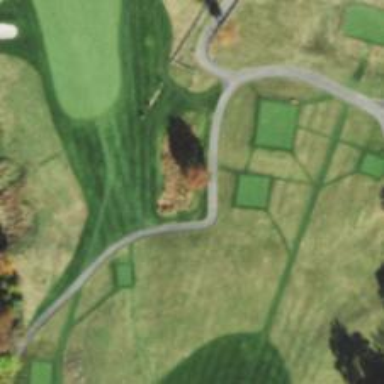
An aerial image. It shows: Path for both road and golf.